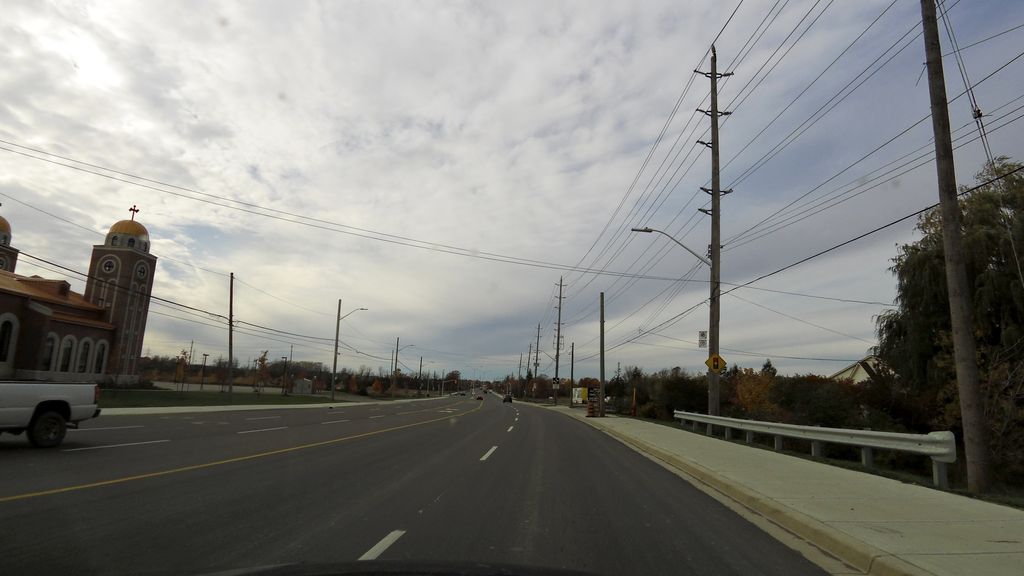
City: hamilton